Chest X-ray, PA view. Patient: 42 years old, sex F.
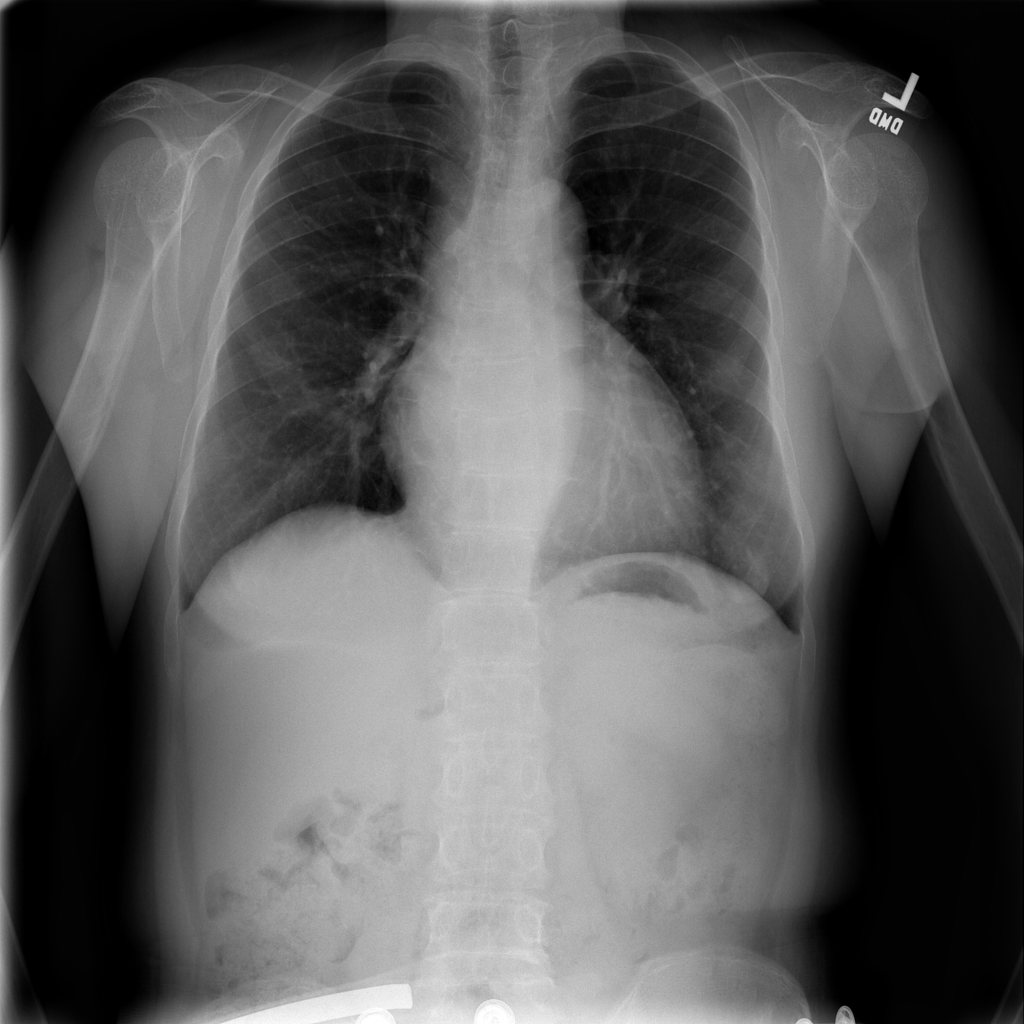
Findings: Cardiomegaly